Question: I'm moving from MatLab to python and playing around with the imshow function.
I can't seem to get my head around why it doesn't show the value 128 as grey with I have chosen the cmap to be gray-scale.

It seems as it uses the grayscale for highest (128) and lowest values.. I want it to use the grayscale for [0:255]. How do I do that?
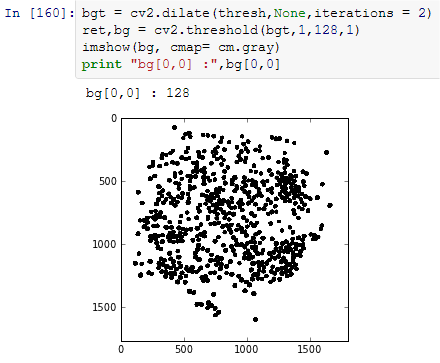
Answer: Use the 'vmin' and 'vmax' parameters:
'''
plt.imshow(bg, cmap=plt.get_cmap('gray'), vmin=0, vmax=255)
'''
Without specifying 'vmin' and 'vmax', 'plt.imshow' auto-adjusts its range to the min and max of the data.
---
I do not know of a way to set default 'vmin' and 'vmax' parameters for all imshow plots, but you could use 'functools.partial' to prepare a custom imshow-like command with default parameters set:
'''
import matplotlib.pyplot as plt
import numpy as np
import functools
bwimshow = functools.partial(plt.imshow, vmin=0, vmax=255,
cmap=plt.get_cmap('gray'))
dots = np.random.randn(10, 10)*255
bwimshow(dots)
cbar = plt.colorbar()
plt.show()
'''